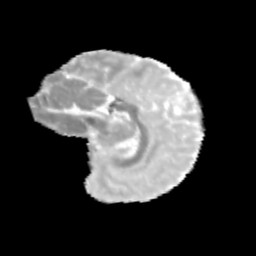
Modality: MD
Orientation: sagittal
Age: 11
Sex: female
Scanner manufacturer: siemens
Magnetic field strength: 3 T
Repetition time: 3.8 s
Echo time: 0.07 s